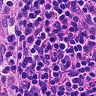
Metastatic tissue present: no